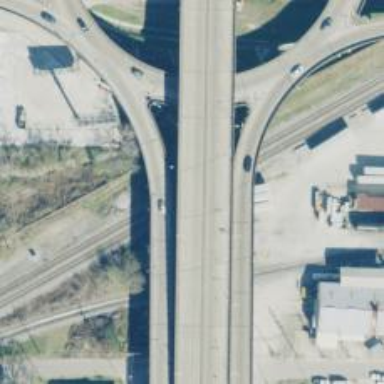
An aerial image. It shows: Trunk_link highway on bridge.